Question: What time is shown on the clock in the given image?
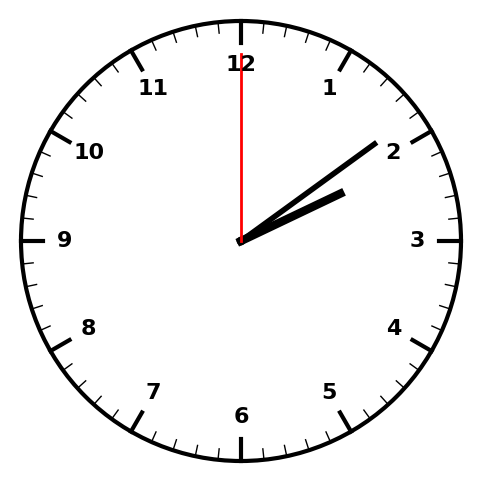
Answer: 02:09:00